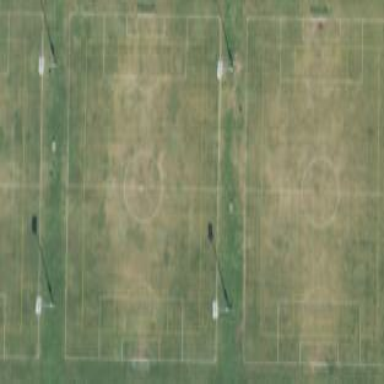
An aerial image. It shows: Soccer pitch for outdoor sports and leisure activities.